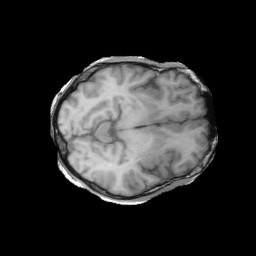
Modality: T1w
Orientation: axial
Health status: ill
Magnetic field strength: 3 T